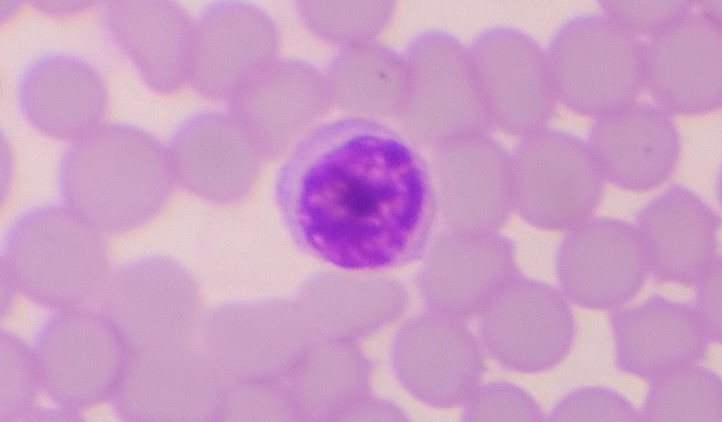
White blood cell type: Lymphocyte